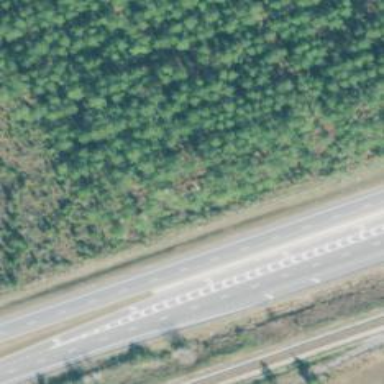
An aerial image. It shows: Dual carriageway expressway with asphalt surface. It is classified as trunk highway.